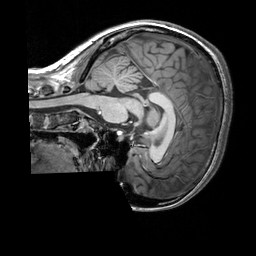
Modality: T1w
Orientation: sagittal
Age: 24
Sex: female
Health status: healthy
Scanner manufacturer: siemens
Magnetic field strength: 3 T
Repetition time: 2.3 s
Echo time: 0.00303 s